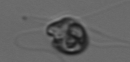
Label: flagellate_morphotype1